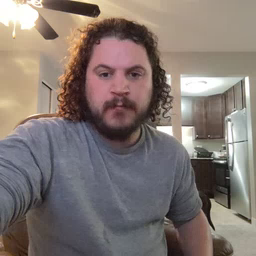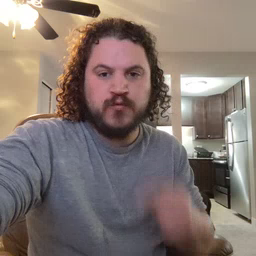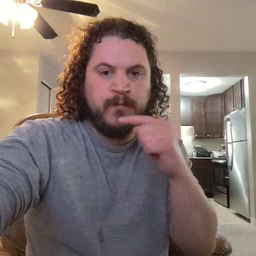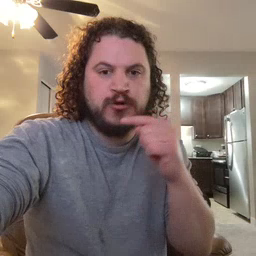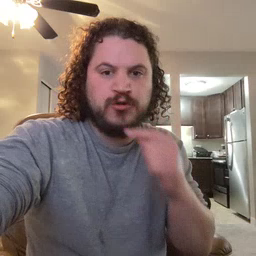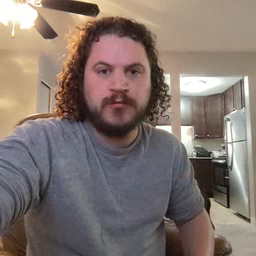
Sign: toothbrush